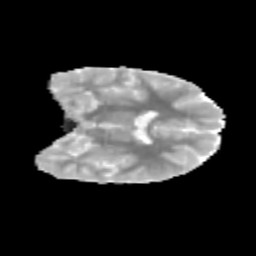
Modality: MD
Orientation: coronal
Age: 12
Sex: male
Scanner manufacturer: siemens
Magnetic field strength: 3 T
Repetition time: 3.8 s
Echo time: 0.07 s